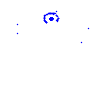
Particle: pion